Field crop: maize
Growth stage: 1
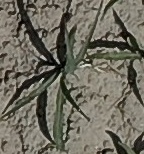
Species: sorghum